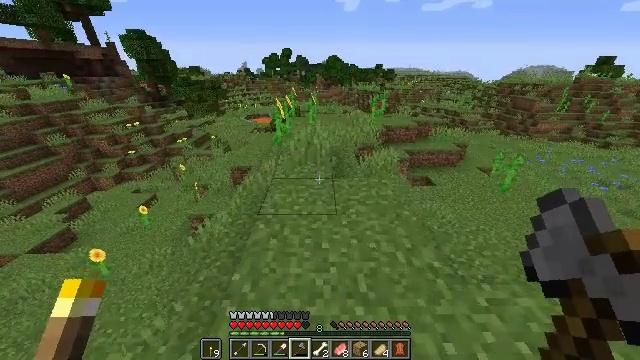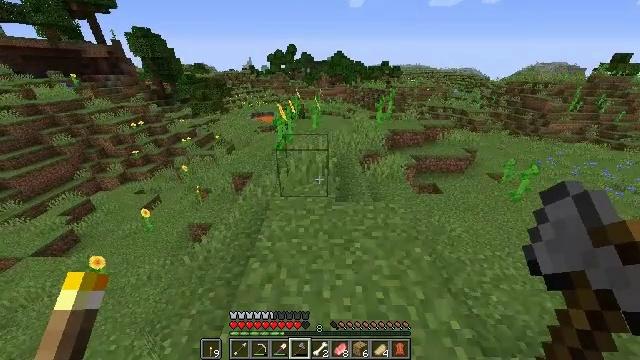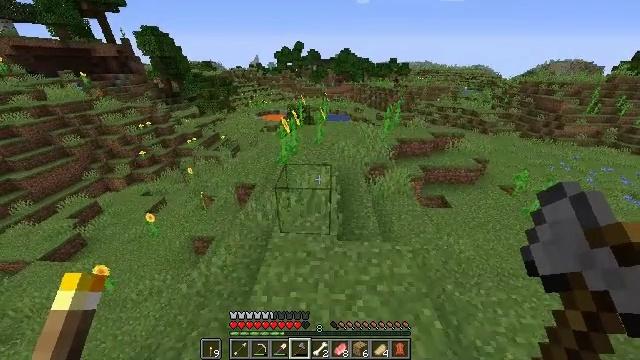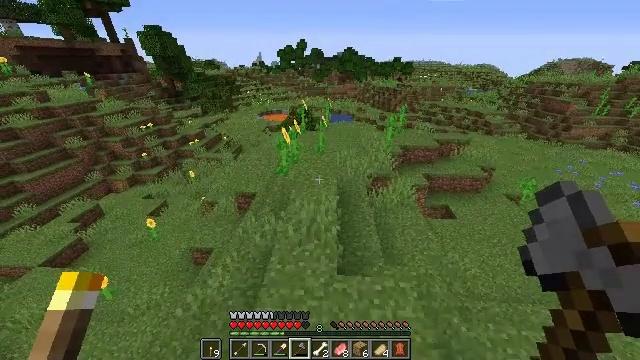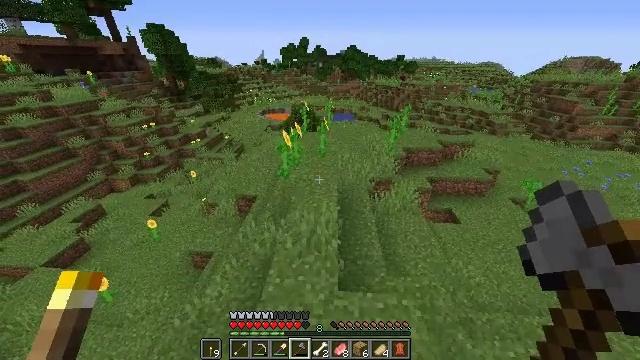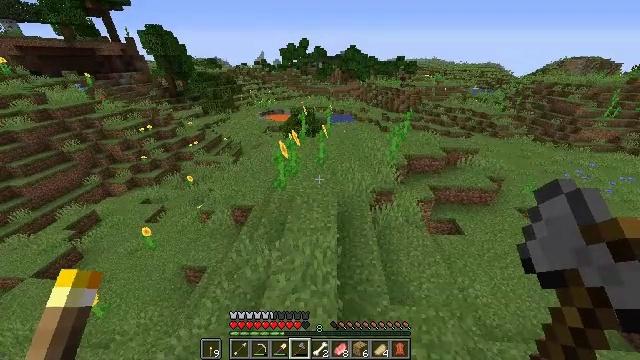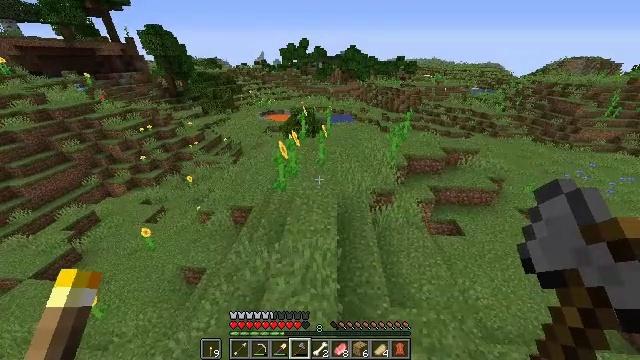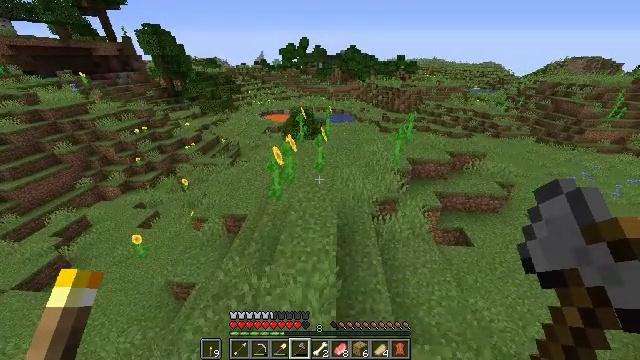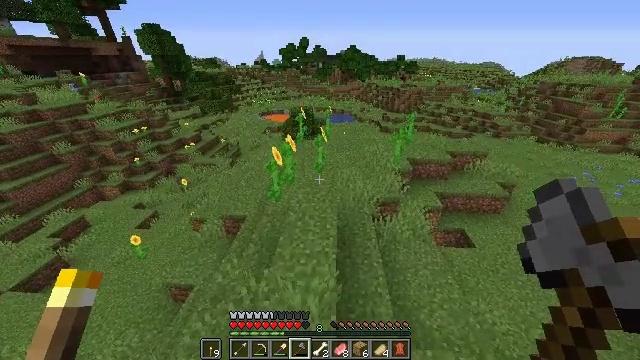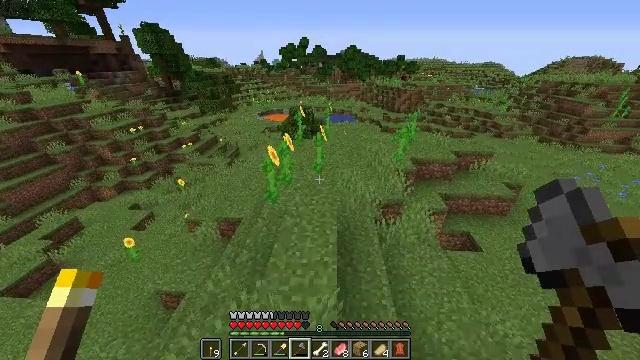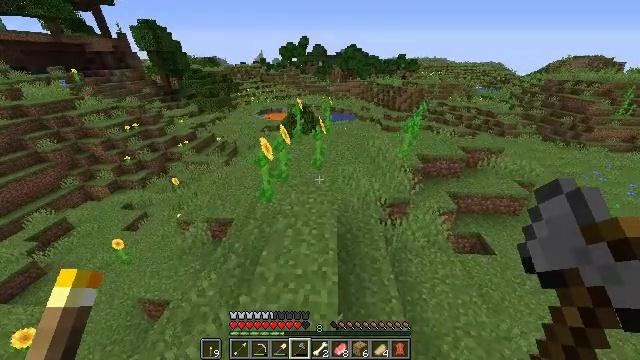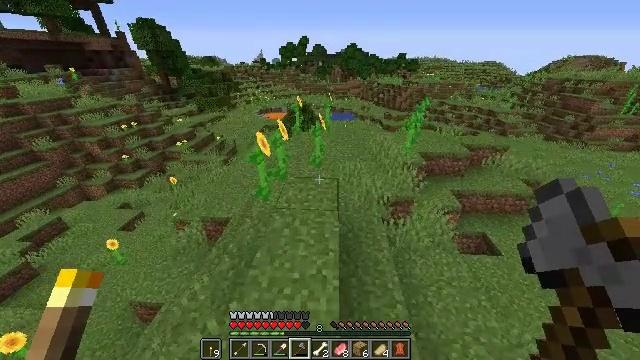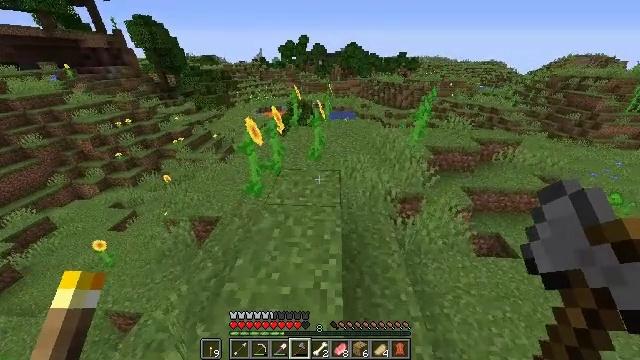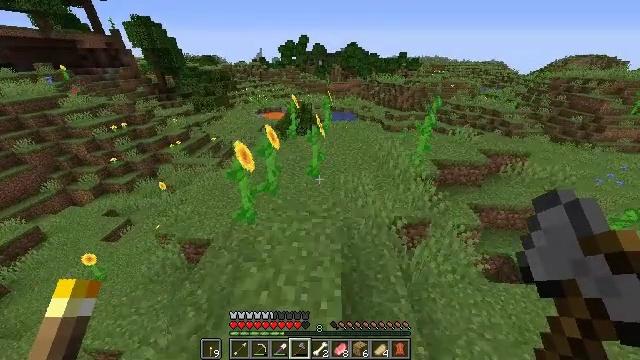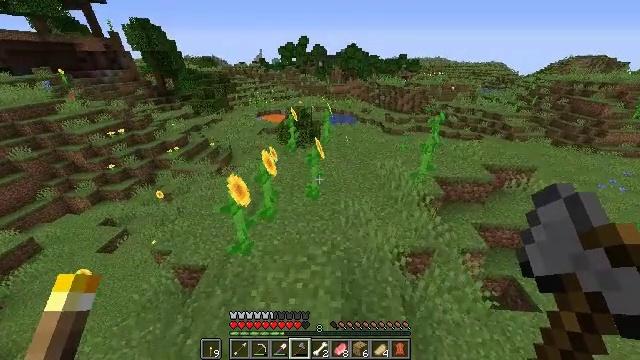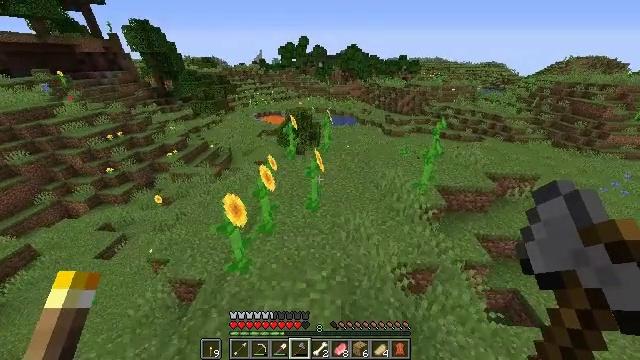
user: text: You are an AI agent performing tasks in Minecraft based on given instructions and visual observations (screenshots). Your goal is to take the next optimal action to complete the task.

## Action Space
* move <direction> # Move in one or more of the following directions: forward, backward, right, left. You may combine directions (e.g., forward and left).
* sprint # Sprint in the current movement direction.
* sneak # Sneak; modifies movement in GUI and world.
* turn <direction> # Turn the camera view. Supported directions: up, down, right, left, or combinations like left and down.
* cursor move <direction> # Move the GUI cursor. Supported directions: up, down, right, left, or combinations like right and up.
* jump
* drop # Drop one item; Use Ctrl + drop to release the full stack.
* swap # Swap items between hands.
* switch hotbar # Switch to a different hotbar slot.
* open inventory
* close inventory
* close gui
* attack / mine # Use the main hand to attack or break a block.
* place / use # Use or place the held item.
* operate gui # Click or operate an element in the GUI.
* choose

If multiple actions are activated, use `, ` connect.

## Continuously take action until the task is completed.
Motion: motion action
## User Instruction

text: Hunt animals.
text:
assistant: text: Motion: move forward, sprint, turn left, jump
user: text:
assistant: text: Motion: move forward, sprint, turn left, jump
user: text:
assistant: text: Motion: move forward, sprint, jump
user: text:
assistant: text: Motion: move forward, sprint, jump
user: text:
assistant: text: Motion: move forward, sprint, jump
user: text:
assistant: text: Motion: move forward, sprint, jump
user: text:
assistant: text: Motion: move forward, sprint, jump
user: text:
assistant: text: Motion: move forward, sprint, jump
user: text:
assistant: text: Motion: move forward, sprint, jump
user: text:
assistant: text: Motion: move forward, sprint, jump
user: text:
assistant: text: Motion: move forward, sprint, jump
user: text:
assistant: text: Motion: move forward, sprint, jump
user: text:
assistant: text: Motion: move forward, sprint, jump
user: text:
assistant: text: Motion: move forward, sprint, jump
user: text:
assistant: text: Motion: move forward, sprint, jump
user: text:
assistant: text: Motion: move forward, sprint, turn right, jump
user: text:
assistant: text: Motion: move forward, sprint, turn right, jump
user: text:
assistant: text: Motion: move forward, sprint, turn right, jump
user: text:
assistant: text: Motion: move forward, sprint, jump
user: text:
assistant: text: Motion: move forward, sprint, turn right, jump
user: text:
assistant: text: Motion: move forward, sprint, turn right, jump
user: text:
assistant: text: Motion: move forward, sprint, jump
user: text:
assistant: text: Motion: move forward, sprint, jump
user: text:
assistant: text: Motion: move forward, sprint, jump
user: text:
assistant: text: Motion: move forward, sprint, jump
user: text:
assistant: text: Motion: move forward, sprint, turn right and down, jump
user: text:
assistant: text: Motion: move forward, sprint, turn right and down, jump
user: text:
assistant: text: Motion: move forward, sprint, jump
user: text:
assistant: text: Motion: move forward, sprint, jump
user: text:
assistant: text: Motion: move forward, sprint, jump